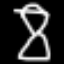
Label: hourglass